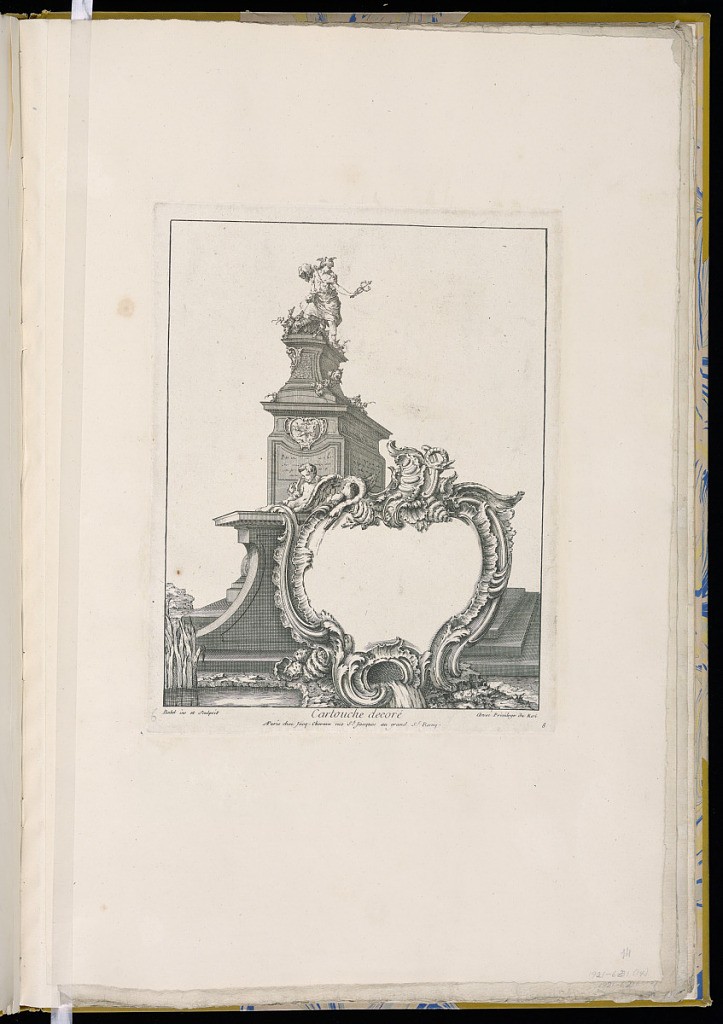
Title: Cartouche decoré
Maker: Pierre Edme Babel, French, 1720–1775
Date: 1743-1763
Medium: Etching on off-white laid paper
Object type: Print
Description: Rocaille cartouche in front of a statue of Mercury on a pedestal. Water also spills from the bottom of the cartouche. The plate is signed and numbered.